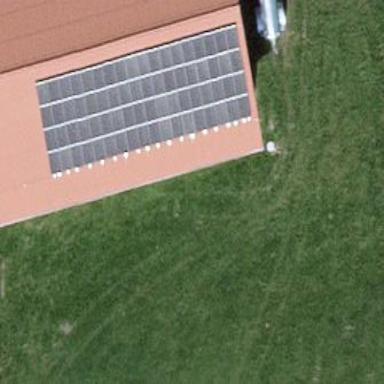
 consisting of solar photovoltaic panels."